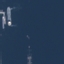
Land use / land cover class: SeaLake